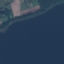
Label: SeaLake